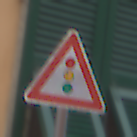
Verkehrszeichen: Lichtzeichenanlage
Umgebung: Outdoor, Urban
Tageszeit: Midday
Wetter: Overcast
Licht: Natural
Jahreszeit: NotSpecified
Kontrast: LowContrast